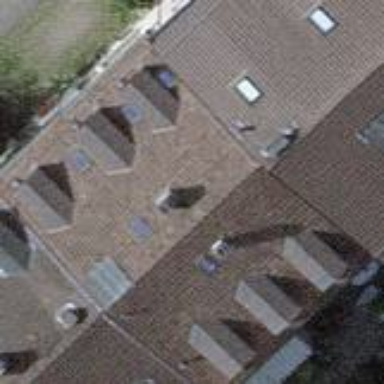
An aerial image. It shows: Beautiful apartment building with hipped roof covered in maroon roof tiles.